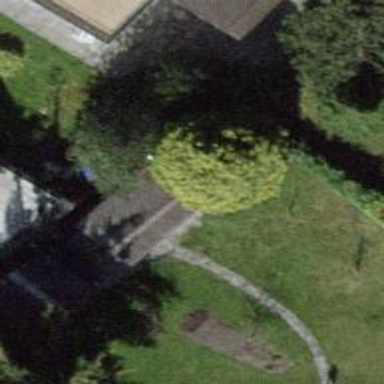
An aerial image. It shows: Urban tree with evergreen needle-leaved foliage.